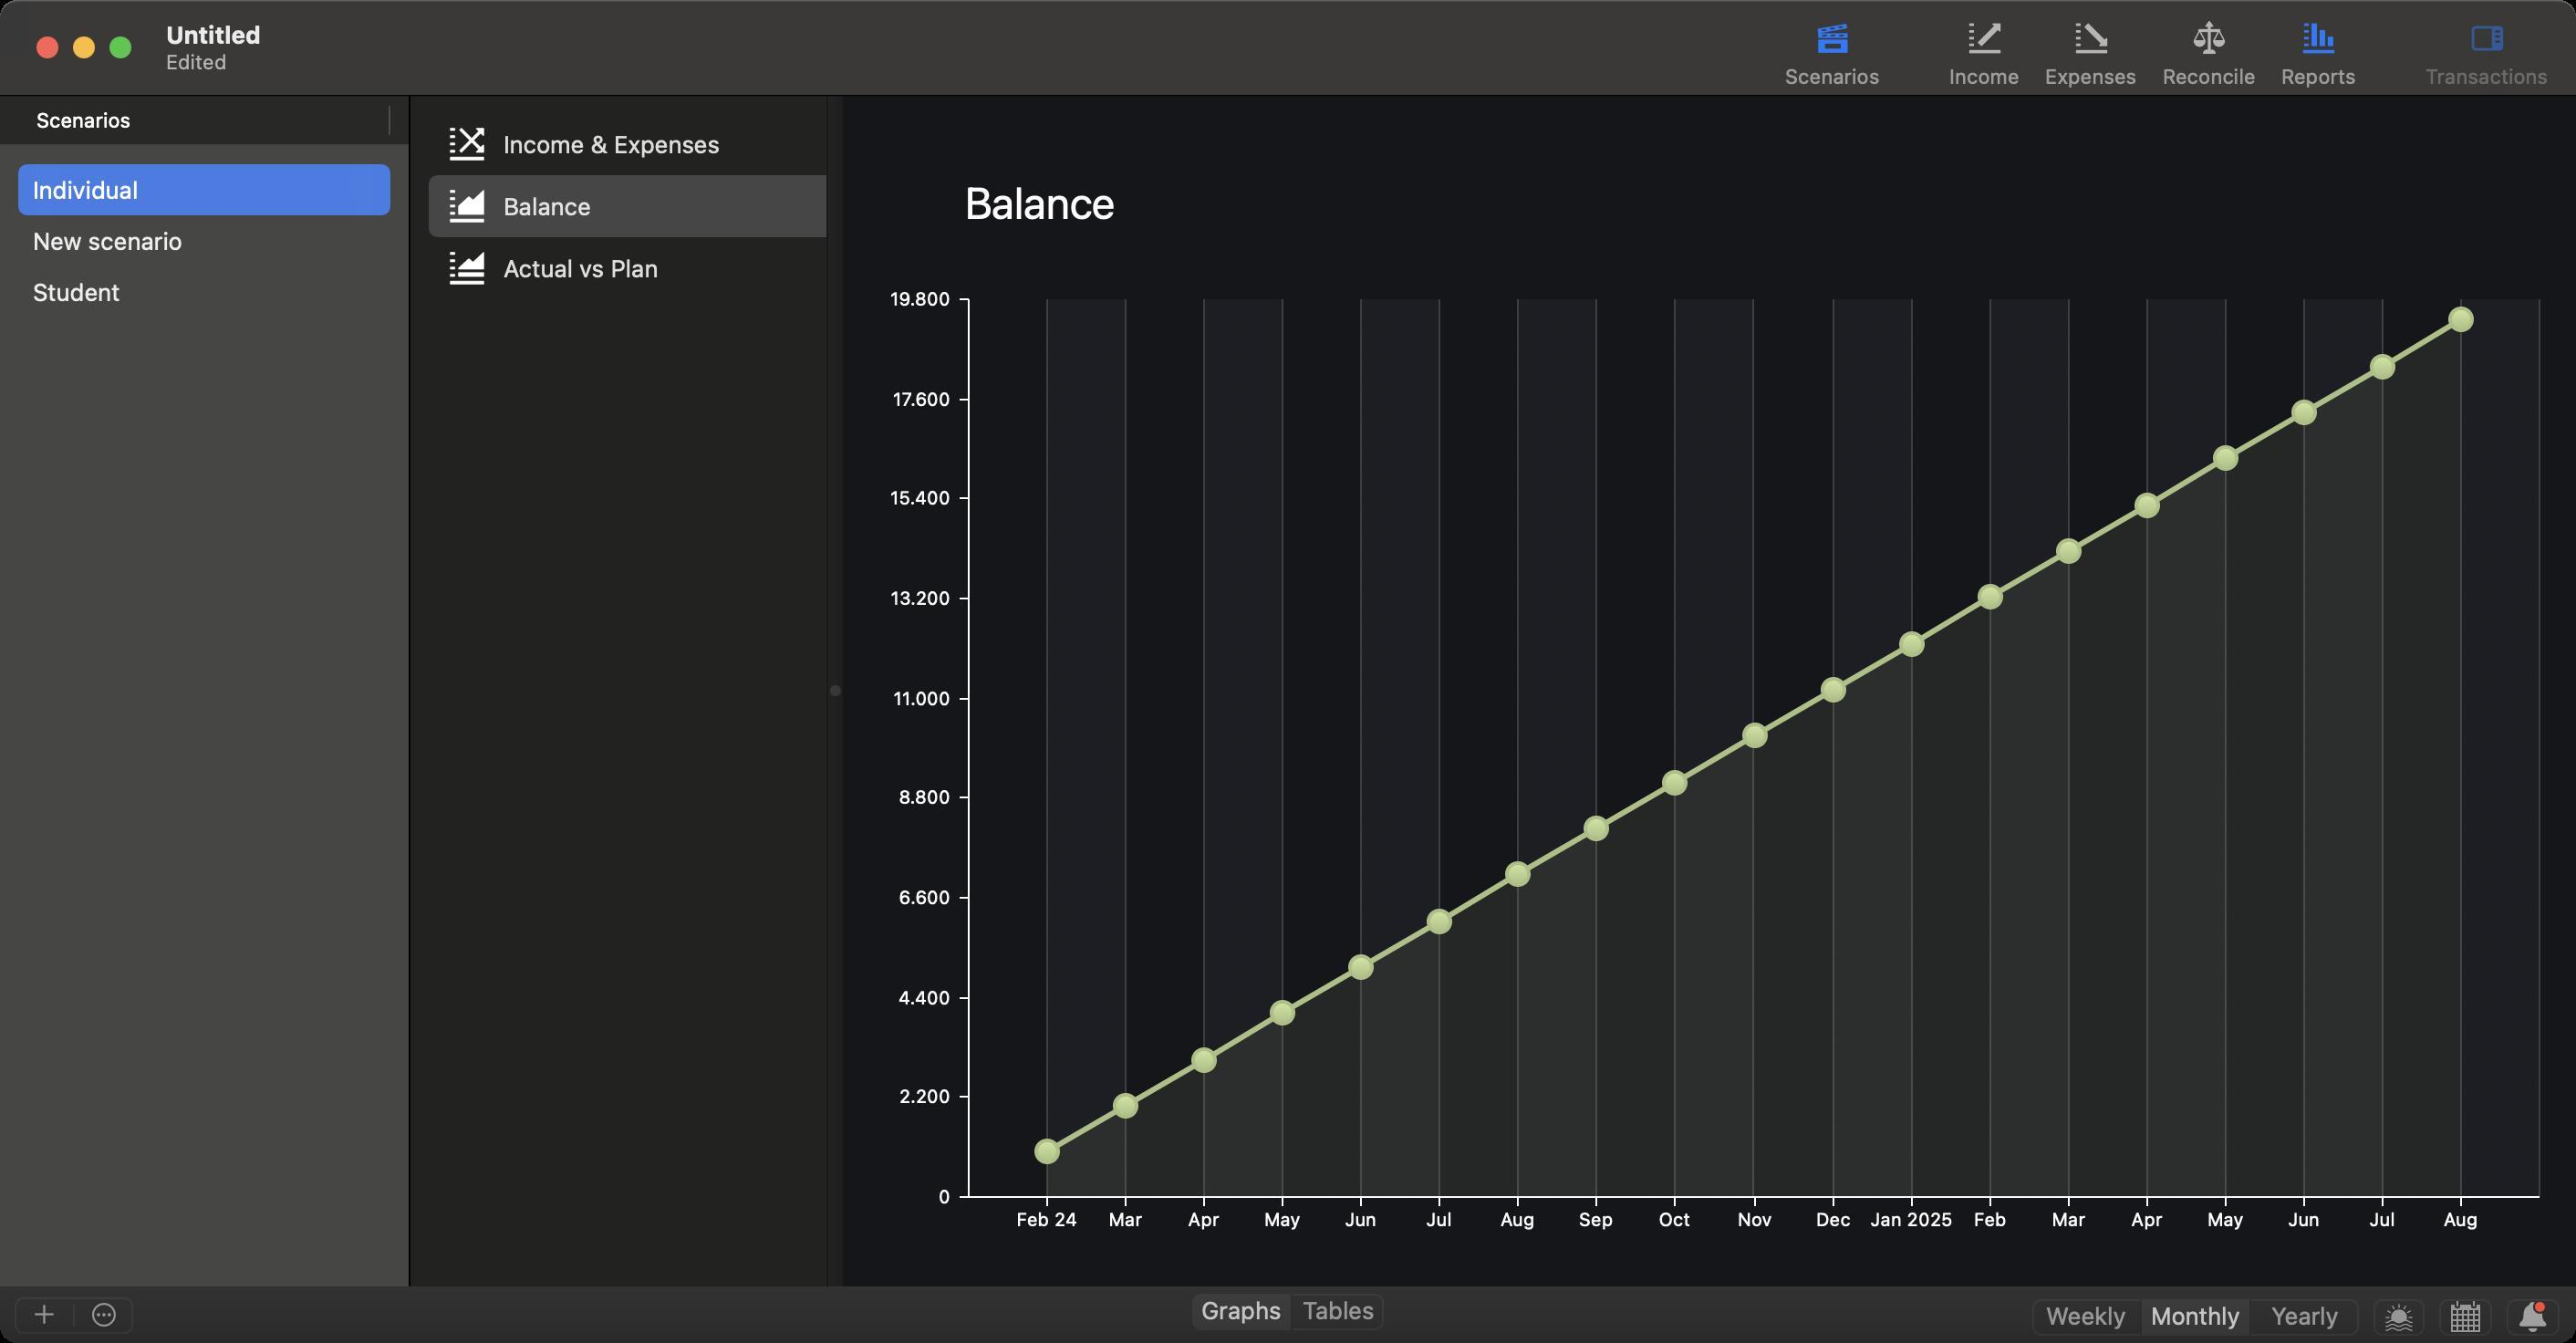
Accessibility tree:
{"name": "Untitled", "role": "AXWindow", "description": null, "role_description": "standard window", "value": null, "position": "184.00;119.00", "size": "1412;736", "children": [{"name": null, "role": "AXGroup", "description": null, "role_description": "group", "value": null, "position": "0.00;705.00", "size": "1412;31", "children": [{"name": null, "role": "AXRadioGroup", "description": null, "role_description": "radio group", "value": "{\n    \"name\": null,\n    \"role\": \"AXRadioButton\",\n    \"description\": \"Graphs\",\n    \"role_description\": \"radio button\",\n    \"value\": 1,\n    \"position\": \"652.50;708.00\",\n    \"size\": \"56;23\",\n    \"children\": []\n}", "position": "652.50;708.00", "size": "107;23", "children": [{"name": null, "role": "AXRadioButton", "description": "Graphs", "role_description": "radio button", "value": 1, "position": "652.50;708.00", "size": "56;23", "children": []}, {"name": null, "role": "AXRadioButton", "description": "Tables", "role_description": "radio button", "value": 0, "position": "708.50;708.00", "size": "51;23", "children": []}]}]}, {"name": null, "role": "AXGroup", "description": null, "role_description": "group", "value": null, "position": "7.00;710.00", "size": "67;23", "children": [{"name": null, "role": "AXMenuButton", "description": "add", "role_description": "menu button", "value": null, "position": "7.00;710.00", "size": "34;23", "children": []}, {"name": null, "role": "AXMenuButton", "description": "action", "role_description": "menu button", "value": null, "position": "41.00;710.00", "size": "33;23", "children": []}]}, {"name": null, "role": "AXRadioGroup", "description": null, "role_description": "radio group", "value": "{\n    \"name\": null,\n    \"role\": \"AXRadioButton\",\n    \"description\": \"Monthly\",\n    \"role_description\": \"radio button\",\n    \"value\": 1,\n    \"position\": \"1174.00;711.00\",\n    \"size\": \"60;23\",\n    \"children\": []\n}", "position": "1113.00;711.00", "size": "181;23", "children": [{"name": null, "role": "AXRadioButton", "description": "Weekly", "role_description": "radio button", "value": 0, "position": "1113.00;711.00", "size": "61;23", "children": []}, {"name": null, "role": "AXRadioButton", "description": "Monthly", "role_description": "radio button", "value": 1, "position": "1174.00;711.00", "size": "60;23", "children": []}, {"name": null, "role": "AXRadioButton", "description": "Yearly", "role_description": "radio button", "value": 0, "position": "1234.00;711.00", "size": "60;23", "children": []}]}, {"name": "", "role": "AXButton", "description": null, "role_description": "button", "value": null, "position": "1300.00;711.00", "size": "30;23", "children": []}, {"name": "", "role": "AXButton", "description": null, "role_description": "button", "value": null, "position": "1336.00;711.00", "size": "31;23", "children": []}, {"name": "", "role": "AXButton", "description": null, "role_description": "button", "value": null, "position": "1373.00;711.00", "size": "31;23", "children": []}, {"name": null, "role": "AXSplitGroup", "description": null, "role_description": "split group", "value": null, "position": "0.00;52.00", "size": "1412;653", "children": [{"name": null, "role": "AXScrollArea", "description": null, "role_description": "scroll area", "value": null, "position": "0.00;52.00", "size": "224;653", "children": [{"name": null, "role": "AXTable", "description": null, "role_description": "table", "value": null, "position": "0.00;80.00", "size": "224;625", "children": [{"name": null, "role": "AXRow", "description": null, "role_description": "table row", "value": null, "position": "0.00;90.00", "size": "224;28", "children": [{"name": null, "role": "AXCell", "description": null, "role_description": "cell", "value": null, "position": "16.00;90.00", "size": "192;28", "children": [{"name": null, "role": "AXTextField", "description": null, "role_description": "text field", "value": "Individual", "position": "16.00;96.00", "size": "194;16", "children": []}]}]}, {"name": null, "role": "AXRow", "description": null, "role_description": "table row", "value": null, "position": "0.00;118.00", "size": "224;28", "children": [{"name": null, "role": "AXCell", "description": null, "role_description": "cell", "value": null, "position": "16.00;118.00", "size": "192;28", "children": [{"name": null, "role": "AXTextField", "description": null, "role_description": "text field", "value": "New scenario", "position": "16.00;124.00", "size": "194;16", "children": []}]}]}, {"name": null, "role": "AXRow", "description": null, "role_description": "table row", "value": null, "position": "0.00;146.00", "size": "224;28", "children": [{"name": null, "role": "AXCell", "description": null, "role_description": "cell", "value": null, "position": "16.00;146.00", "size": "192;28", "children": [{"name": null, "role": "AXTextField", "description": null, "role_description": "text field", "value": "Student", "position": "16.00;152.00", "size": "194;16", "children": []}]}]}, {"name": null, "role": "AXColumn", "description": null, "role_description": "column", "value": null, "position": "10.00;80.00", "size": "204;625", "children": []}, {"name": null, "role": "AXGroup", "description": null, "role_description": "group", "value": null, "position": "0.00;52.00", "size": "224;28", "children": [{"name": "Scenarios", "role": "AXButton", "description": null, "role_description": "sort button", "value": null, "position": "10.00;52.00", "size": "204;28", "children": []}]}]}]}, {"name": null, "role": "AXSplitter", "description": null, "role_description": "splitter", "value": 224.0, "position": "224.00;52.00", "size": "1;653", "children": []}, {"name": null, "role": "AXSplitGroup", "description": null, "role_description": "split group", "value": null, "position": "225.00;52.00", "size": "1187;653", "children": [{"name": null, "role": "AXScrollArea", "description": null, "role_description": "scroll area", "value": null, "position": "225.00;52.00", "size": "247;653", "children": [{"name": null, "role": "AXTable", "description": null, "role_description": "table", "value": null, "position": "225.00;52.00", "size": "247;653", "children": [{"name": null, "role": "AXRow", "description": null, "role_description": "table row", "value": null, "position": "225.00;62.00", "size": "247;34", "children": [{"name": null, "role": "AXCell", "description": null, "role_description": "cell", "value": null, "position": "241.00;63.00", "size": "215;32", "children": [{"name": null, "role": "AXImage", "description": "", "role_description": "image", "value": null, "position": "244.00;67.00", "size": "24;24", "children": []}, {"name": null, "role": "AXStaticText", "description": null, "role_description": "text", "value": "Income & Expenses", "position": "274.00;71.00", "size": "180;16", "children": []}]}]}, {"name": null, "role": "AXRow", "description": null, "role_description": "table row", "value": null, "position": "225.00;96.00", "size": "247;34", "children": [{"name": null, "role": "AXCell", "description": null, "role_description": "cell", "value": null, "position": "241.00;97.00", "size": "215;32", "children": [{"name": null, "role": "AXImage", "description": "", "role_description": "image", "value": null, "position": "244.00;101.00", "size": "24;24", "children": []}, {"name": null, "role": "AXStaticText", "description": null, "role_description": "text", "value": "Balance", "position": "274.00;105.00", "size": "180;16", "children": []}]}]}, {"name": null, "role": "AXRow", "description": null, "role_description": "table row", "value": null, "position": "225.00;130.00", "size": "247;34", "children": [{"name": null, "role": "AXCell", "description": null, "role_description": "cell", "value": null, "position": "241.00;131.00", "size": "215;32", "children": [{"name": null, "role": "AXImage", "description": "", "role_description": "image", "value": null, "position": "244.00;135.00", "size": "24;24", "children": []}, {"name": null, "role": "AXStaticText", "description": null, "role_description": "text", "value": "Actual vs Plan", "position": "274.00;139.00", "size": "180;16", "children": []}]}]}, {"name": null, "role": "AXColumn", "description": null, "role_description": "column", "value": null, "position": "235.00;52.00", "size": "227;653", "children": []}]}]}, {"name": null, "role": "AXSplitter", "description": null, "role_description": "splitter", "value": 228.0, "position": "453.00;52.00", "size": "10;653", "children": []}, {"name": null, "role": "AXStaticText", "description": null, "role_description": "text", "value": "Balance", "position": "527.00;97.00", "size": "87;28", "children": []}, {"name": null, "role": "AXScrollArea", "description": null, "role_description": "scroll area", "value": null, "position": "463.00;154.00", "size": "939;551", "children": [{"name": null, "role": "AXImage", "description": "", "role_description": "image", "value": null, "position": "463.00;705.00", "size": "0;0", "children": []}, {"name": null, "role": "AXImage", "description": "", "role_description": "image", "value": null, "position": "463.00;154.00", "size": "72;551", "children": []}, {"name": null, "role": "AXImage", "description": "", "role_description": "image", "value": null, "position": "463.00;154.00", "size": "42;551", "children": []}, {"name": null, "role": "AXImage", "description": "", "role_description": "image", "value": null, "position": "463.00;154.00", "size": "68;551", "children": []}]}]}, {"name": null, "role": "AXSplitter", "description": null, "role_description": "splitter", "value": 1187.0, "position": "1412.00;52.00", "size": "1;653", "children": []}]}, {"name": null, "role": "AXToolbar", "description": null, "role_description": "toolbar", "value": null, "position": "0.00;0.00", "size": "1412;52", "children": [{"name": "Scenarios", "role": "AXCheckBox", "description": null, "role_description": "checkbox", "value": 1, "position": "971.50;0.00", "size": "66;52", "children": []}, {"name": "Income", "role": "AXCheckBox", "description": null, "role_description": "checkbox", "value": 0, "position": "1061.50;0.00", "size": "52;52", "children": []}, {"name": "Expenses", "role": "AXCheckBox", "description": null, "role_description": "checkbox", "value": 0, "position": "1114.00;0.00", "size": "64;52", "children": []}, {"name": "Reconcile", "role": "AXCheckBox", "description": null, "role_description": "checkbox", "value": 0, "position": "1178.50;0.00", "size": "65;52", "children": []}, {"name": "Reports", "role": "AXCheckBox", "description": null, "role_description": "checkbox", "value": 1, "position": "1243.50;0.00", "size": "55;52", "children": []}, {"name": "Transactions", "role": "AXCheckBox", "description": null, "role_description": "checkbox", "value": 1, "position": "1322.50;0.00", "size": "82;52", "children": []}]}, {"name": null, "role": "AXButton", "description": null, "role_description": "close button", "value": null, "position": "19.00;18.00", "size": "14;16", "children": []}, {"name": null, "role": "AXButton", "description": null, "role_description": "full screen button", "value": null, "position": "59.00;18.00", "size": "14;16", "children": [{"name": null, "role": "AXGroup", "description": null, "role_description": "group", "value": null, "position": "59.00;18.00", "size": "14;16", "children": [{"name": null, "role": "AXGroup", "description": null, "role_description": "group", "value": null, "position": "59.00;18.00", "size": "14;16", "children": []}]}]}, {"name": null, "role": "AXButton", "description": null, "role_description": "minimize button", "value": null, "position": "39.00;18.00", "size": "14;16", "children": []}, {"name": null, "role": "AXStaticText", "description": null, "role_description": "text", "value": "Untitled", "position": "87.00;0.00", "size": "884;52", "children": []}]}